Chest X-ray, AP view. Patient: 22 years old, sex F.
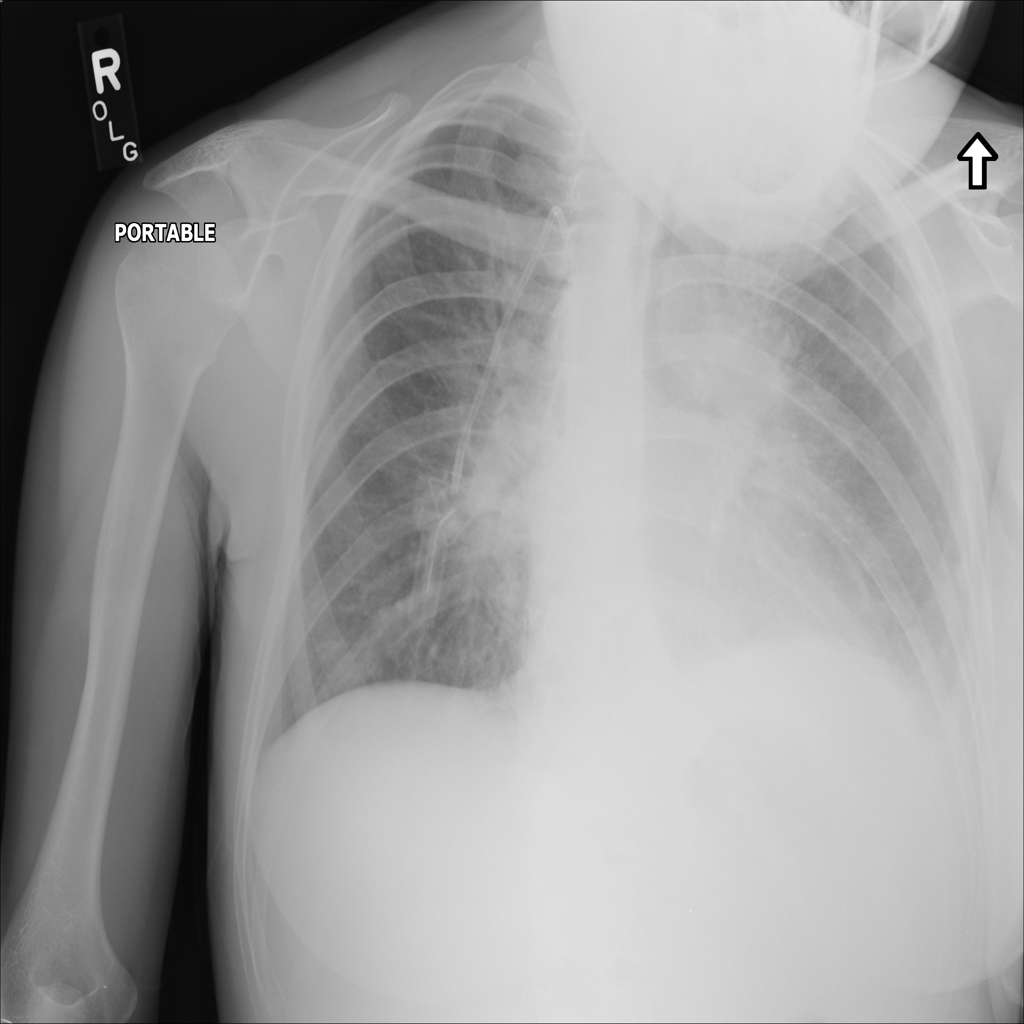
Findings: Effusion